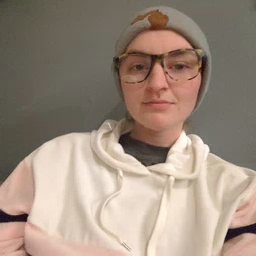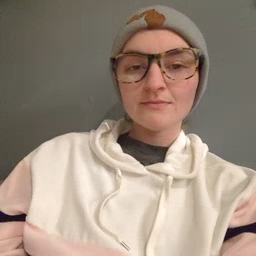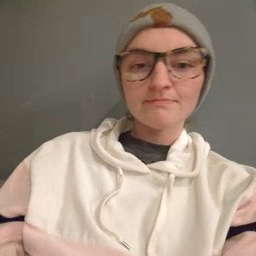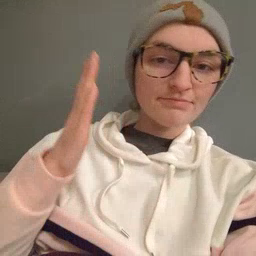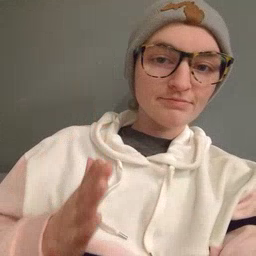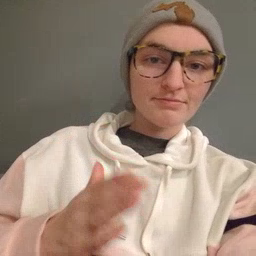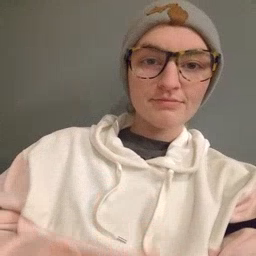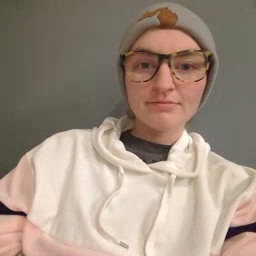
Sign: beside